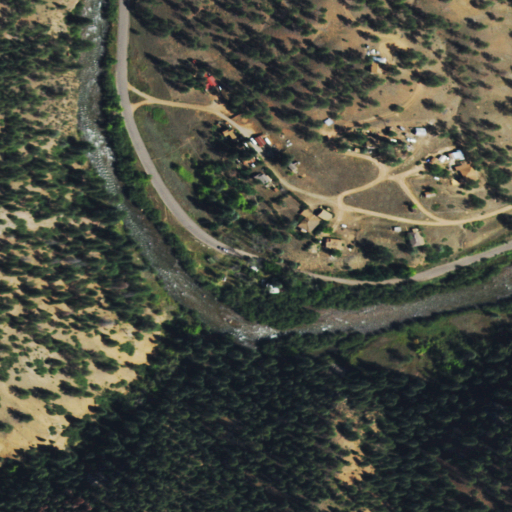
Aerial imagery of valley in Colorado named Ramona Gulch containing evergreen forest, shrub, open development, woody wetlands, and low intensity development